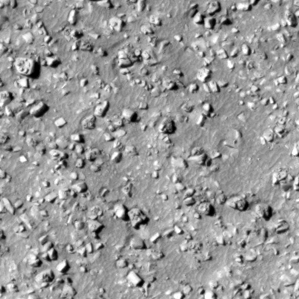
Label: non_frost